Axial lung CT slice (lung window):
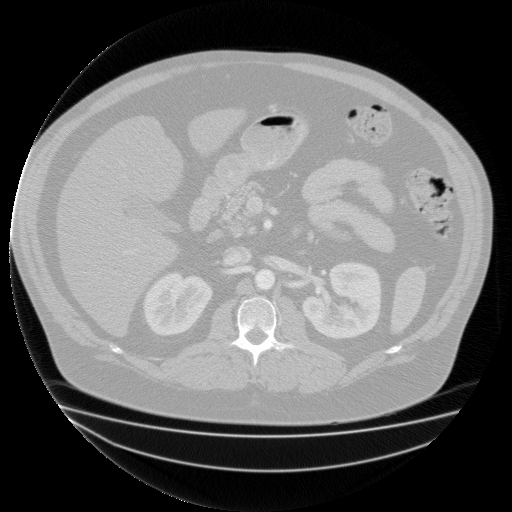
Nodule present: no